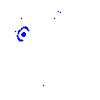
Particle: electron